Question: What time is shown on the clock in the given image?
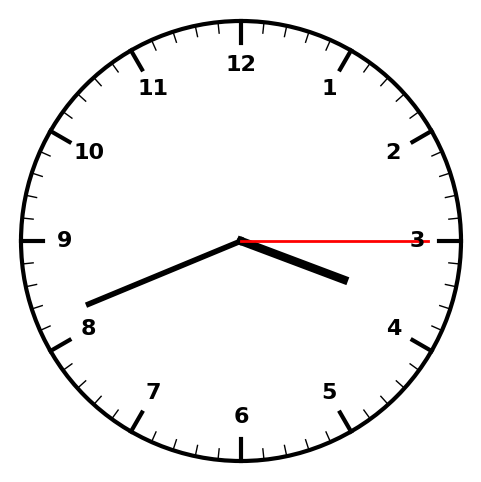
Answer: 03:41:15